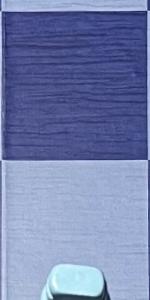
Label: Empty